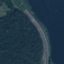
Land use / land cover: River